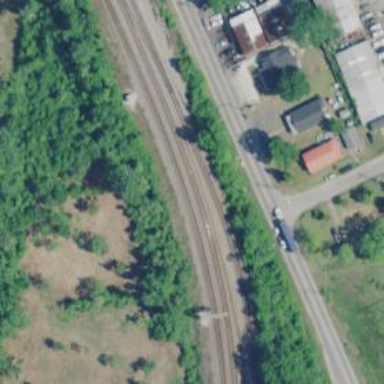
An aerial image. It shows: Railway track.